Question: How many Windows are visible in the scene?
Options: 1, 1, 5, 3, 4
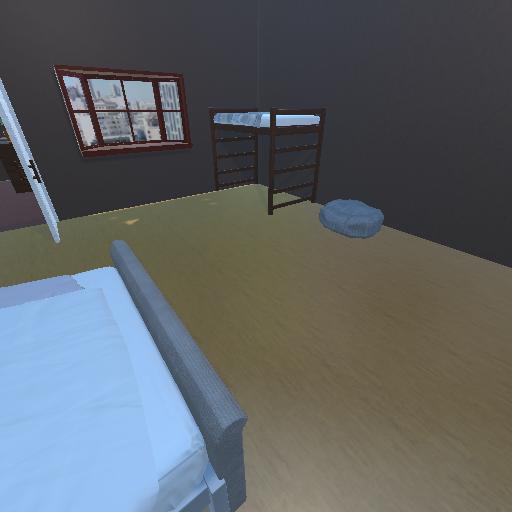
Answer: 1